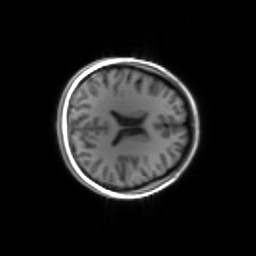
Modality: inplaneT1
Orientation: axial
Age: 27
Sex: female
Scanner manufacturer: siemens
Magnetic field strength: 3 T
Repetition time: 1.2 s
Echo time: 0.00251 s